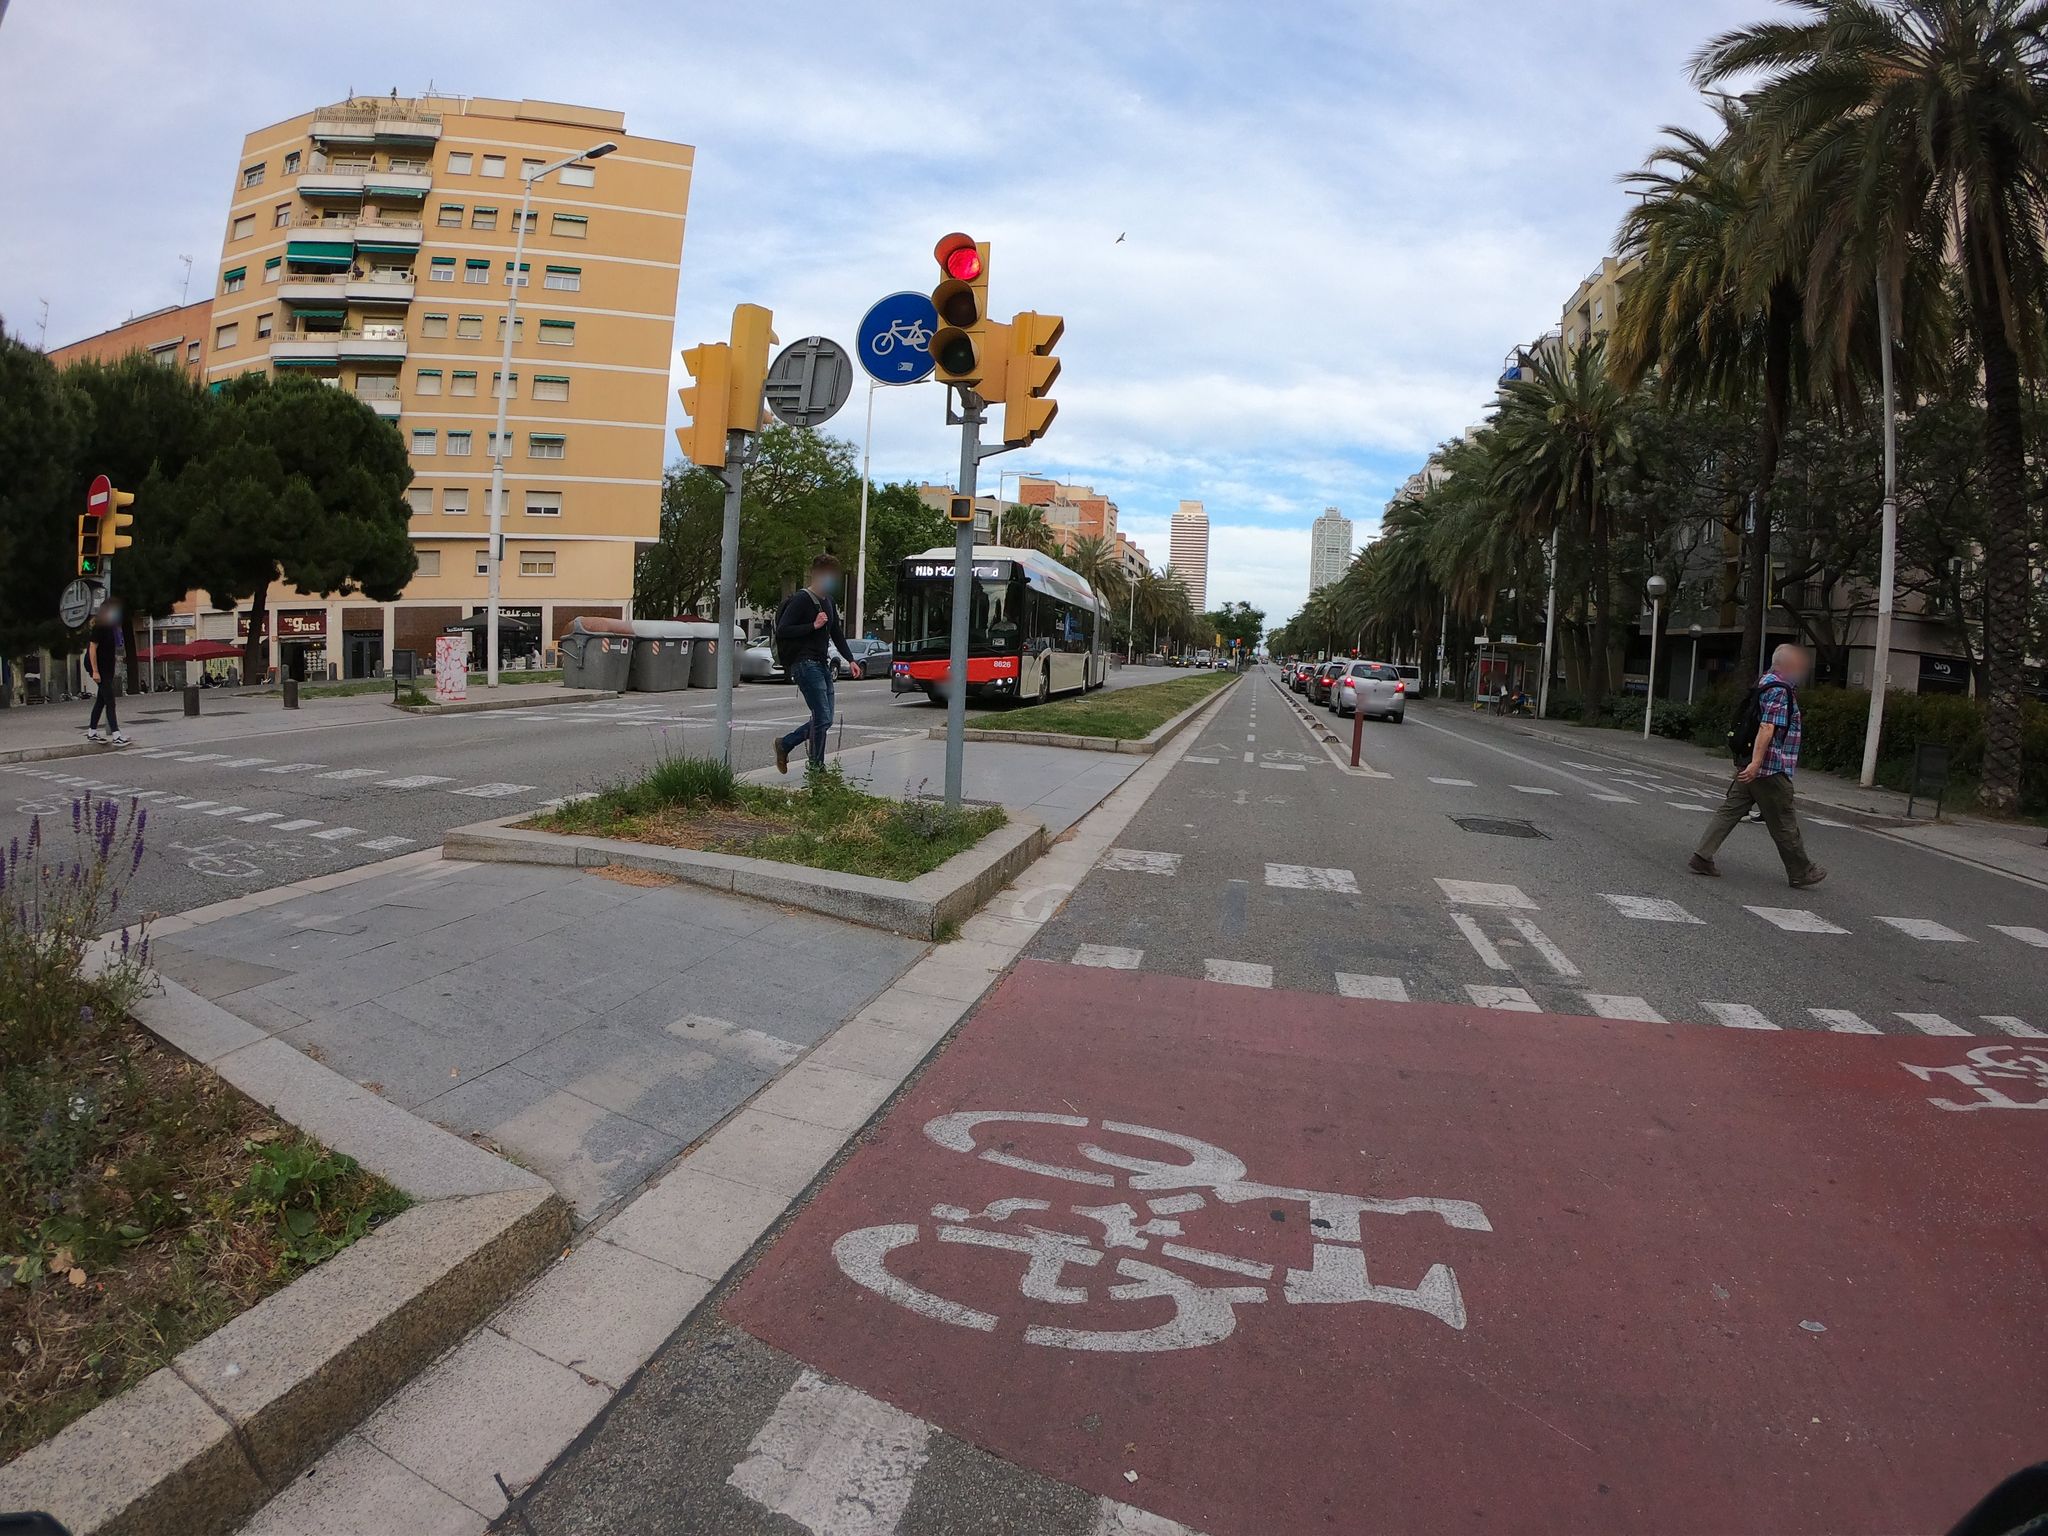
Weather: cloudy
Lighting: day
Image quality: good
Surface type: cycling surface
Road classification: cycleway
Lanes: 2
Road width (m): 2
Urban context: urban centre
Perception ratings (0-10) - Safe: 6.67, Lively: 8.66, Beautiful: 6.54, Boring: 2.37, Depressing: 5.66, Wealthy: 5.36